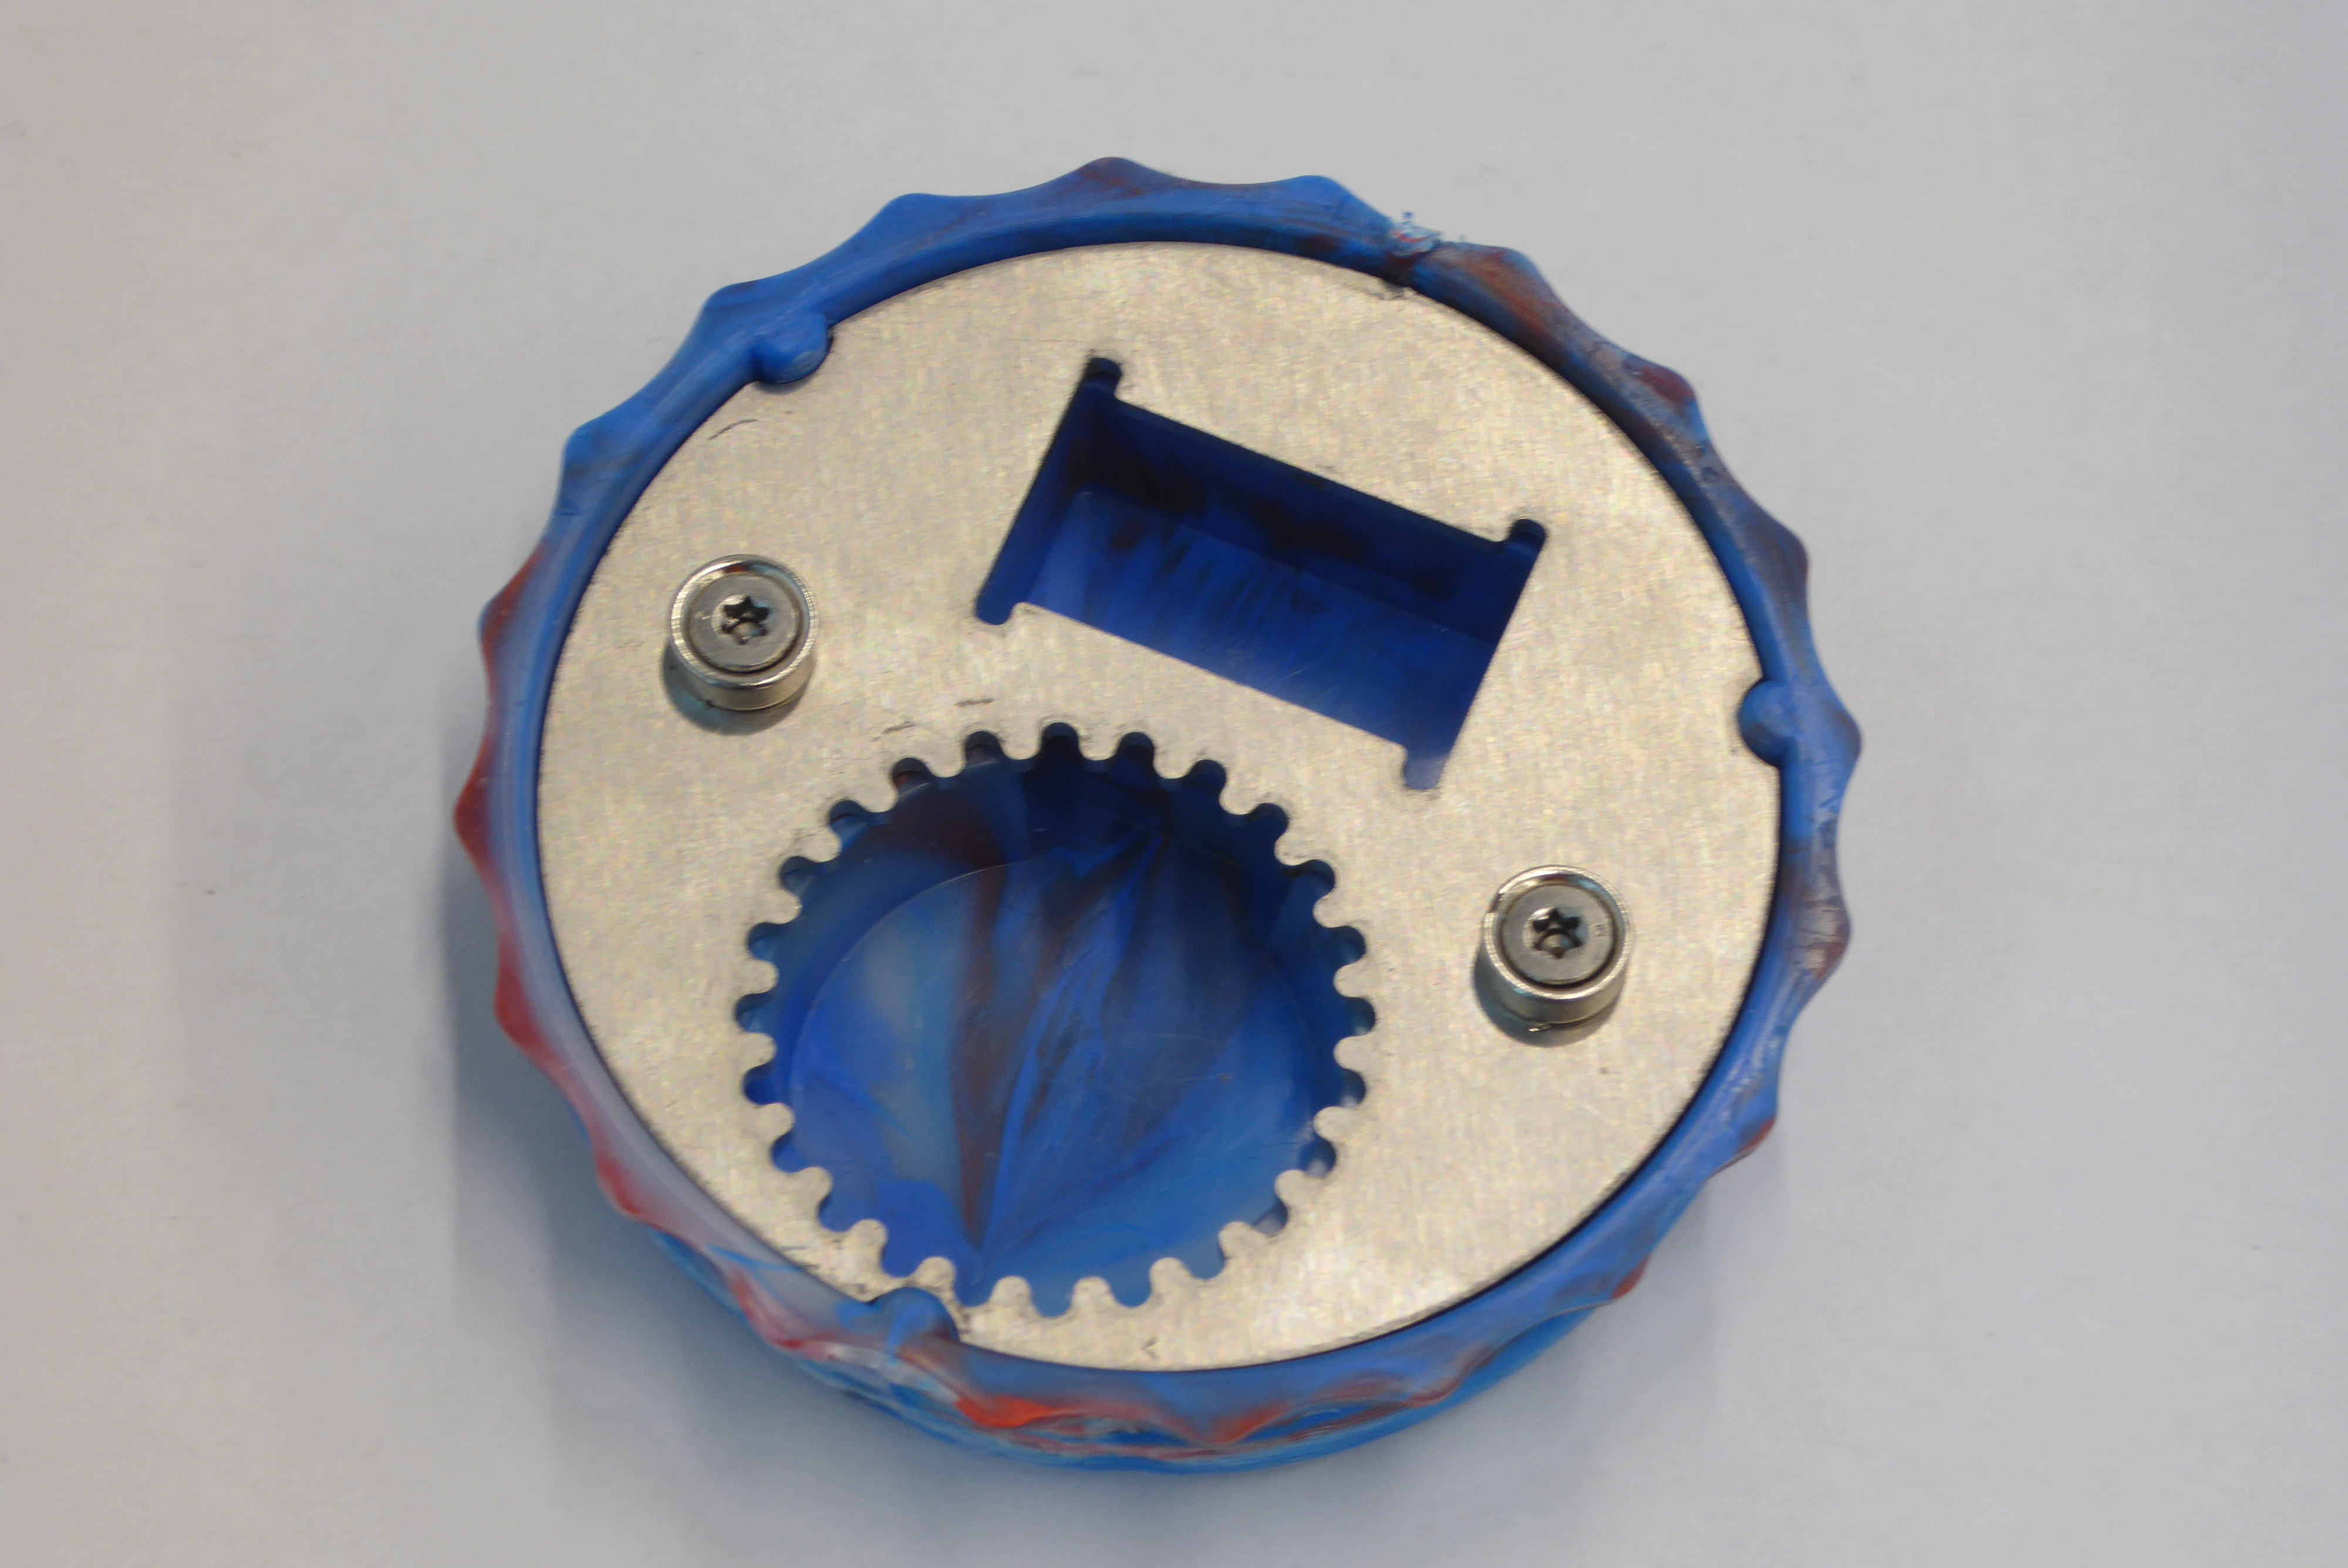
Label: Bottle Opener